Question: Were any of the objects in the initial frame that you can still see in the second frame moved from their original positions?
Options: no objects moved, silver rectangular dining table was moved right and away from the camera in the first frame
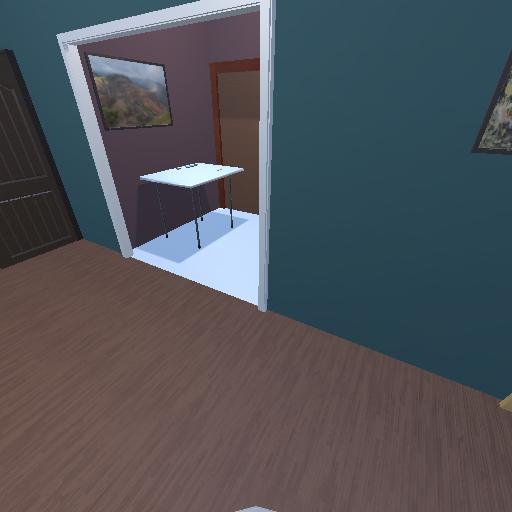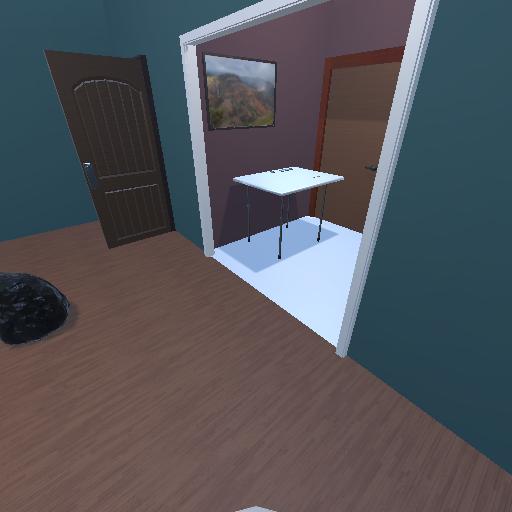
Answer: no objects moved